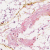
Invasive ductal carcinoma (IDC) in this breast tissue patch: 0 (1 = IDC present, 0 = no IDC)